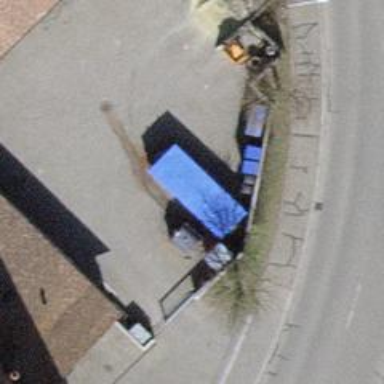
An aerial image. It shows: Recycling container for recycling.